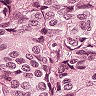
Metastatic tissue present: yes